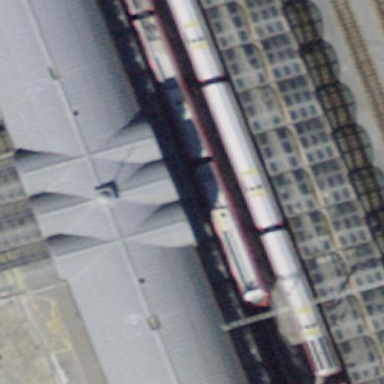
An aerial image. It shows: Train station with round roof shape.